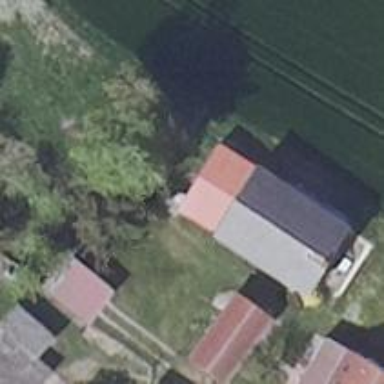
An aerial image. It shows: Cowshed building.